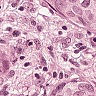
Metastatic tissue present: yes